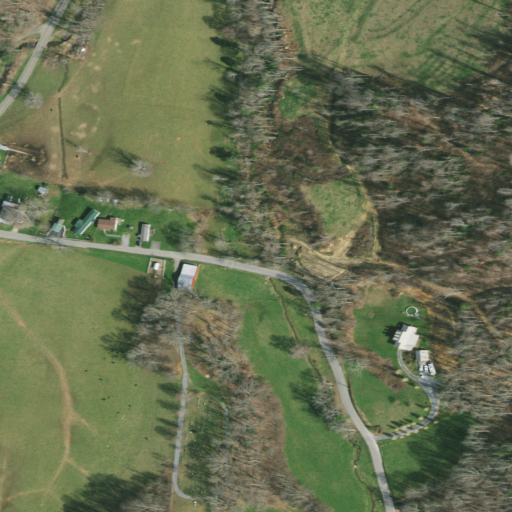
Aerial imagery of valley in Tennessee named Perkins Hollow containing pasture, deciduous forest, shrub, open development, mixed forest, low intensity development, and grassland